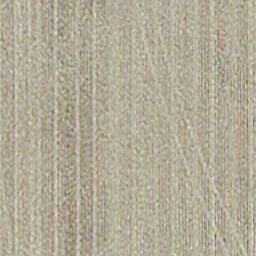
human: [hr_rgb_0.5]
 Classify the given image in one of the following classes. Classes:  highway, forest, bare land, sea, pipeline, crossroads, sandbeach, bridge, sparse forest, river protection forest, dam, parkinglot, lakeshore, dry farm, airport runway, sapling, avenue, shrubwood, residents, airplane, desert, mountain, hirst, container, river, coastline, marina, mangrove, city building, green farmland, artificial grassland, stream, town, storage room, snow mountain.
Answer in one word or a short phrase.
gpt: dry farm